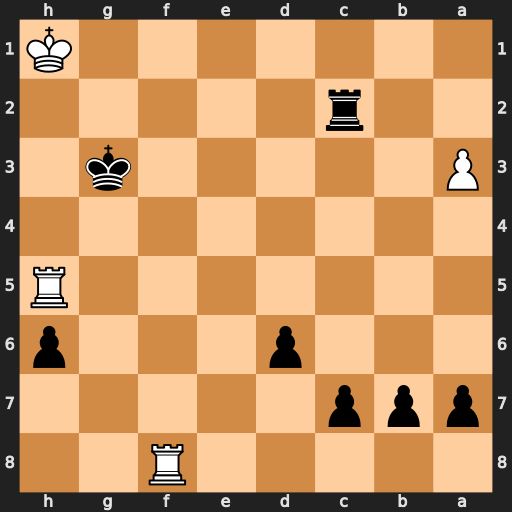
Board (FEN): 5R2/ppp5/3p3p/7R/8/P5k1/2r5/7K
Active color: b
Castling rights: -
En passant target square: -
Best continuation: Rc1+ Rf1 Rxf1#